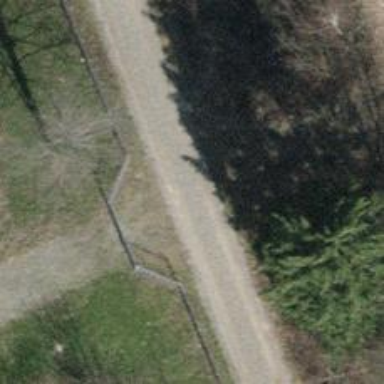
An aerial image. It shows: Gravel track with grade2 quality.